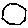
Label: hexagon